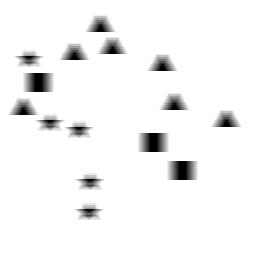
Squares: 3
Triangles: 7
Stars: 5
Total shapes: 15